Question: I have implemented a 'SearchView' into the action bar of an activity and it works fine and will display as expected on a Galaxy Nexus and most emulators. However on a Galaxy Note 10.1 and emulators with tablet-sized screens it looks like this:

As you can see the search icon is much smaller than the other icons. How can I get the icon size of the search icon to match the other icons? Or how can I uniform the icon sizes on large screens?
At first I thought perhaps the problem could be related to the size of the drawable, but after checking them I can confirm the icons consistently exist in the projects 'drawable-hdpi', 'drawable-mdpi' and 'drawable-xhdpi' resource folders and are the same size as the other menu icons. I used <URL> to generate the drawables and there are no irregularities in sizes of any of the drawables. I've even tried using the same drawable as one of the other menu icons and the resulting size difference is the same.
The icon remains the same size with the 'SearchView' open (which is fine because otherwise it might overlap the underline of the 'EditText' view), but when the 'SearchView' is closed again the icon is the same size and still much smaller than the rest of the icons and this may be a clue as to why this is happening.
Activity code:
'''
@Override
public boolean onCreateOptionsMenu(Menu menu) {
getMenuInflater().inflate(R.menu.example, menu);
if(Build.VERSION.SDK_INT >= Build.VERSION_CODES.HONEYCOMB) {
SearchManager manager = (SearchManager) getSystemService(Context.SEARCH_SERVICE);
final SearchView search = (SearchView) menu.findItem(R.id.search).getActionView();
final MenuItem item = menu.findItem(R.id.search);
search.setSearchableInfo(manager.getSearchableInfo(getComponentName()));
} else {
menu.removeItem(R.id.search); // API < 11
}
return true;
}
'''
res/menu/example.xml
'''
<menu xmlns:android="http://schemas.android.com/apk/res/android">
<item android:id="@+id/search"
android:title="@string/search"
android:icon="@drawable/search"
android:showAsAction="ifRoom"
android:actionViewClass="android.widget.SearchView" />
</menu>
'''
res/xml/searchable.xml
'''
<searchable xmlns:android="http://schemas.android.com/apk/res/android"
android:label="@string/search"
android:hint="@string/search" >
</searchable>
'''
AndroidManifest.xml
'''
<intent-filter>
<action android:name="android.intent.action.SEARCH" />
</intent-filter>
<meta-data
android:name="android.app.default_searchable"
android:value="com.example.ExampleActivity" />
<meta-data
android:name="android.app.searchable"
android:resource="@xml/searchable" />
'''
UPDATE:
Apologies this problem was in fact related to drawables. Specifically the size ratio of the menu icons. The 'hdpi-drawable' menu icons were all 64x64 (x2) when they should have been 48x48 (x1.5).
So this problem can be solved by re-sizing all of the 'mdpi-drawable' menu icons to 32x32 and 'hdpi-drawable' to 48x48 and 'xhdpi-drawable' to 64x64 (thanks to @rekire for suggesting this).
The problem was caused by using an older version of <URL> to generate the menu icons. So if you have the same problem you could try using the latest version to generate new icons.
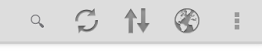
Answer: The only thing I could imagine that you put a too small image in one of the drawable directories. Please check that the image dimensions grow from 'ldpi', 'mdpi', 'hdpi', 'xhdpi', xxhdpi to 'xxxhdpi'.
The default pixel demensions are for 'mdpi 32x32', for 'hdpi 48x48' and for 'xhdpi 64x64'.
Check also my <URL>, it will calculate the right image dimensions for you.